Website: bh-photo
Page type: address-validator
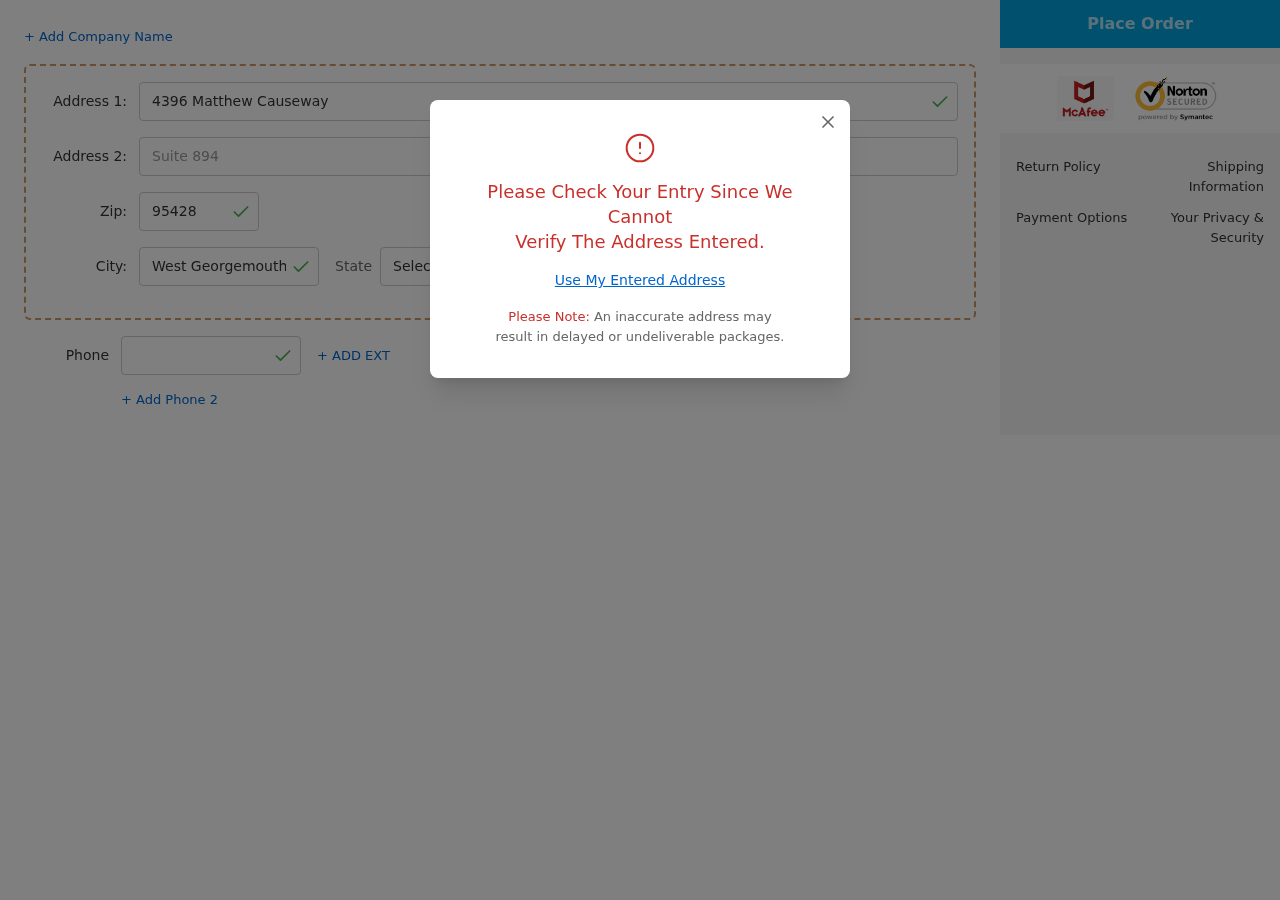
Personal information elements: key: PII_CITY
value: West Georgemouth
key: PII_PHONE
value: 2509486391
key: PII_POSTCODE
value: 95428
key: PII_STATE_ABBR
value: DE
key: PII_STREET
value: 4396 Matthew Causeway
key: PII_STREET2
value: Suite 894